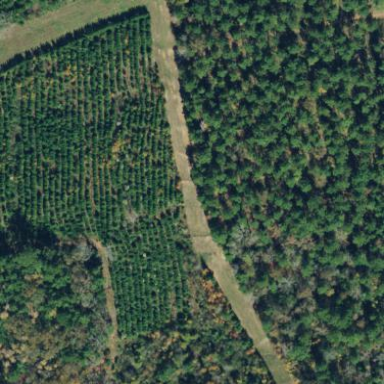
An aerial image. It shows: Evergreen forest with needle-leaved trees.